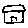
Label: house